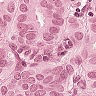
Metastatic tissue present: yes